Field crop: maize
Growth stage: 2
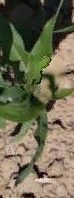
Species: maize